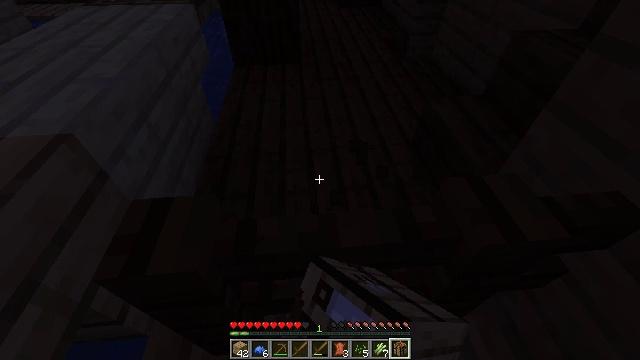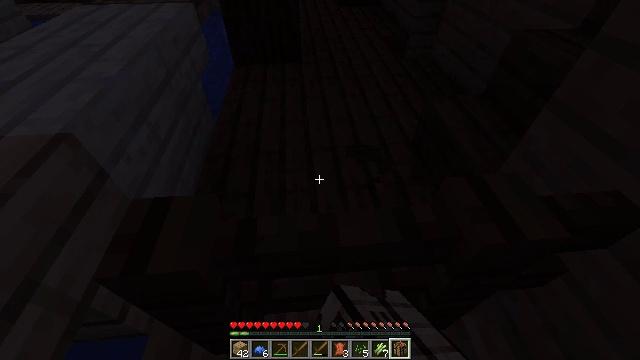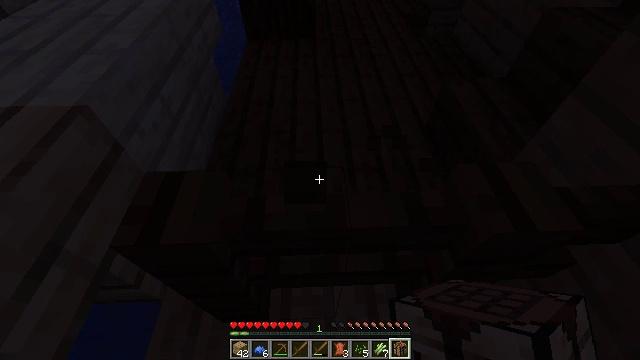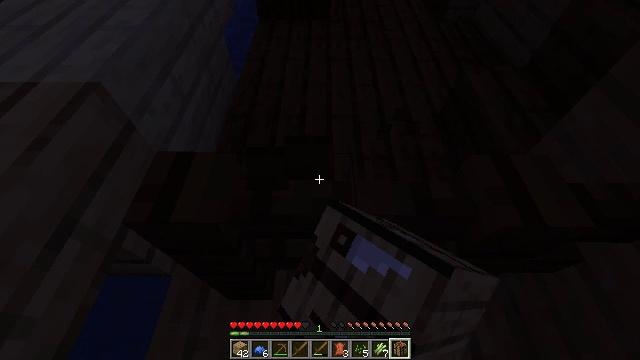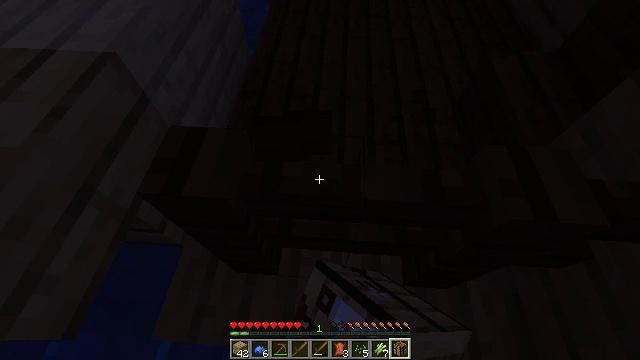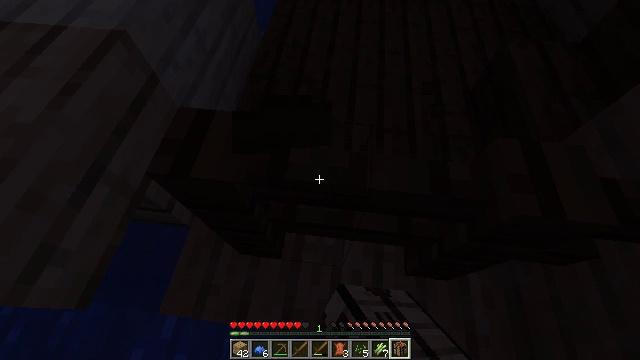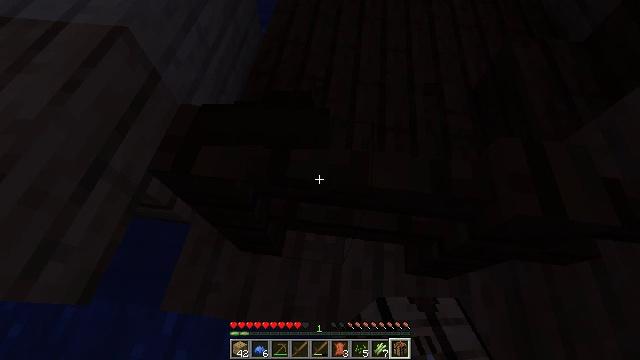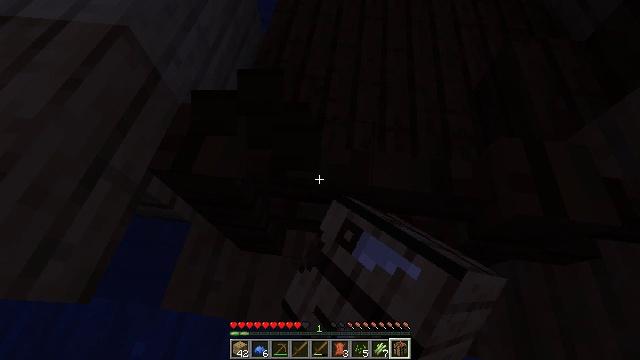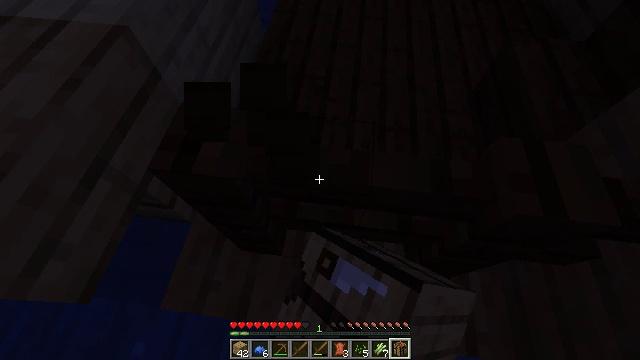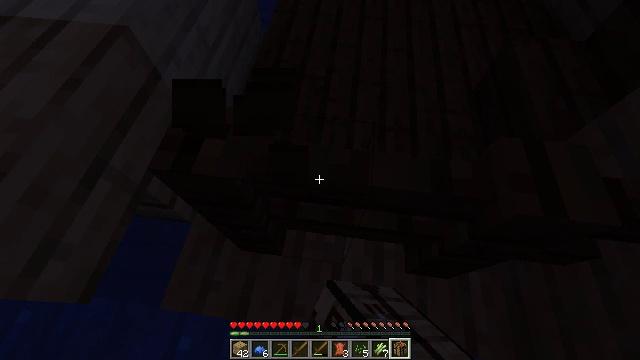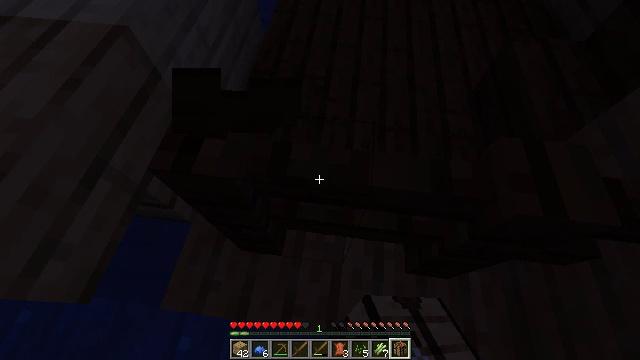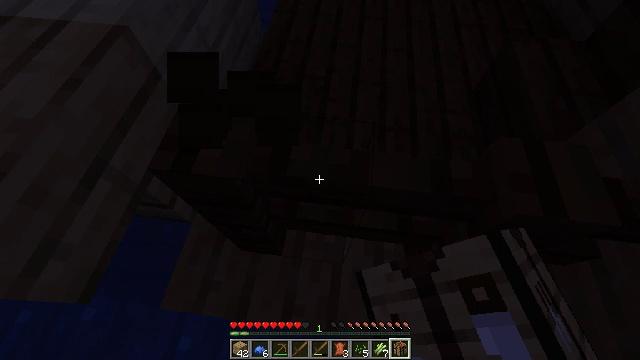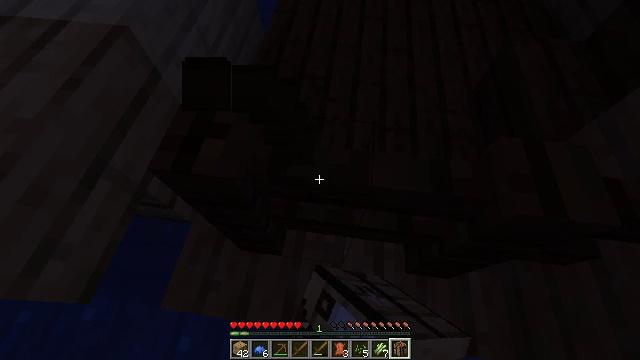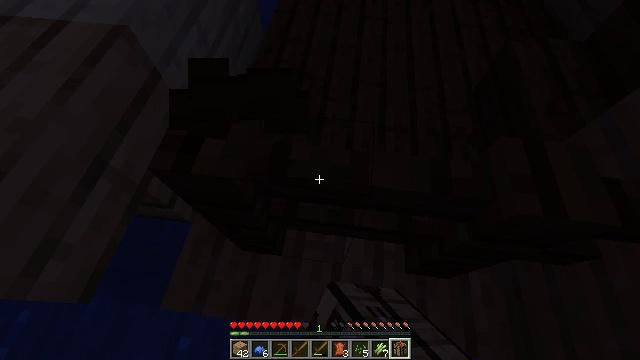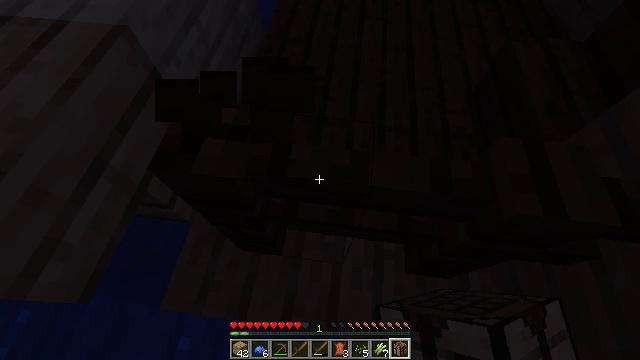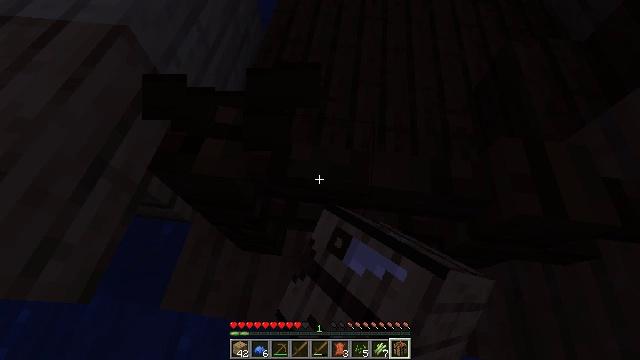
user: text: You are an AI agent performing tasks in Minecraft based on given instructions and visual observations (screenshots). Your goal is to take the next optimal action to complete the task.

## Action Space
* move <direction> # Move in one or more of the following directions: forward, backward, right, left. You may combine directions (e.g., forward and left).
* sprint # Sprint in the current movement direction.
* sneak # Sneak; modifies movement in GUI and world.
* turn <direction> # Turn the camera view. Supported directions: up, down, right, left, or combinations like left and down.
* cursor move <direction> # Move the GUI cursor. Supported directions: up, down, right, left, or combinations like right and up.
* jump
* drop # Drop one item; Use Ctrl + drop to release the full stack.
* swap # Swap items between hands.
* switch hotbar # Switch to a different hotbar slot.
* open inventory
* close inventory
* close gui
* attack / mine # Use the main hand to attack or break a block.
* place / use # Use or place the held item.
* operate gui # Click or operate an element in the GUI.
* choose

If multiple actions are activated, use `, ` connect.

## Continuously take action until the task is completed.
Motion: motion action
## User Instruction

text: Gather materials from the dark oak fence.
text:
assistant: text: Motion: attack / mine
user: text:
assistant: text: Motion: turn left and down, attack / mine
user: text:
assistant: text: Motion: turn left and down, attack / mine
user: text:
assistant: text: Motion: turn left and down, attack / mine
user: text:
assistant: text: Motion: turn left and down, attack / mine
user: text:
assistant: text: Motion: attack / mine
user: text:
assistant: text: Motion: attack / mine
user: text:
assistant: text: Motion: attack / mine
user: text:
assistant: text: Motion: attack / mine
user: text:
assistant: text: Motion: attack / mine
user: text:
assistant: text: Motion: attack / mine
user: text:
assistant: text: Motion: attack / mine
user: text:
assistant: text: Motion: attack / mine
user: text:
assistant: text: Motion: attack / mine
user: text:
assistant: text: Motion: attack / mine
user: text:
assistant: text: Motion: attack / mine
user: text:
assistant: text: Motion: attack / mine
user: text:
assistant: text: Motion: attack / mine
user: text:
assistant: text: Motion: attack / mine
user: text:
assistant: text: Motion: attack / mine
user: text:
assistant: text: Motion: attack / mine
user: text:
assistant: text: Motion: attack / mine
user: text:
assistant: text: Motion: attack / mine
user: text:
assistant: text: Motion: attack / mine
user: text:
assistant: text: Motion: attack / mine
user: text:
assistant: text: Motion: attack / mine
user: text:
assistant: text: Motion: attack / mine
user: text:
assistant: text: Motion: attack / mine
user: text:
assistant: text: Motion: attack / mine
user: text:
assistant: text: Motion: attack / mine